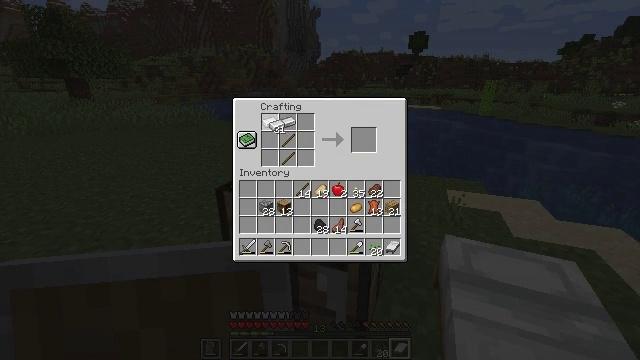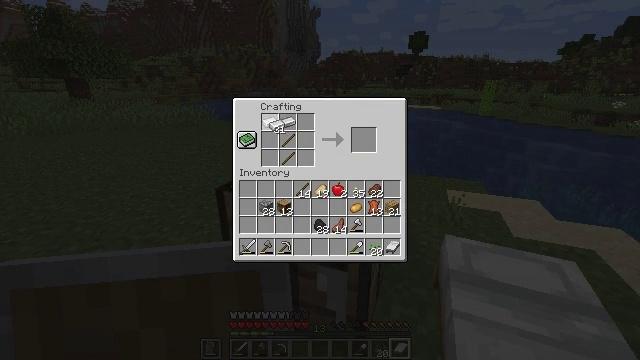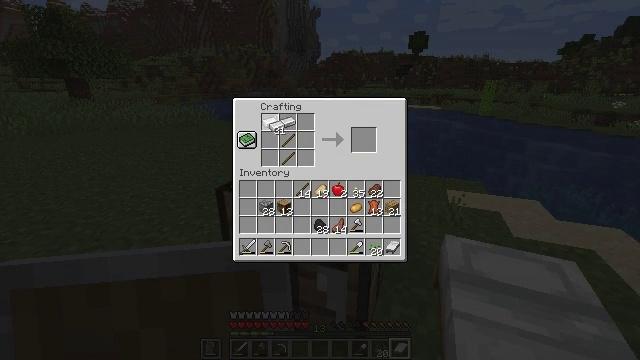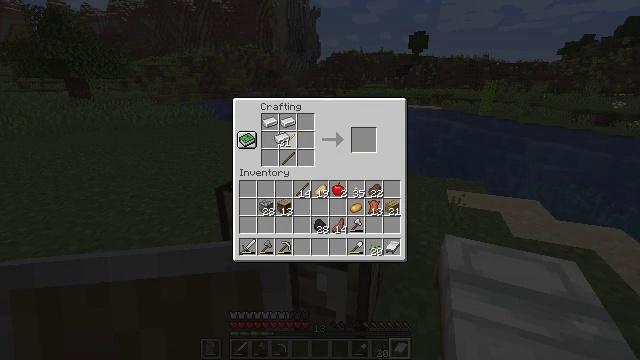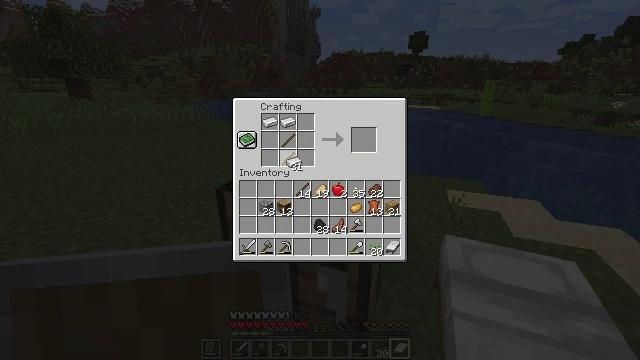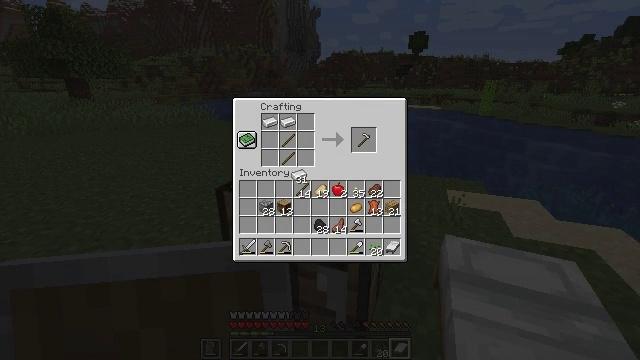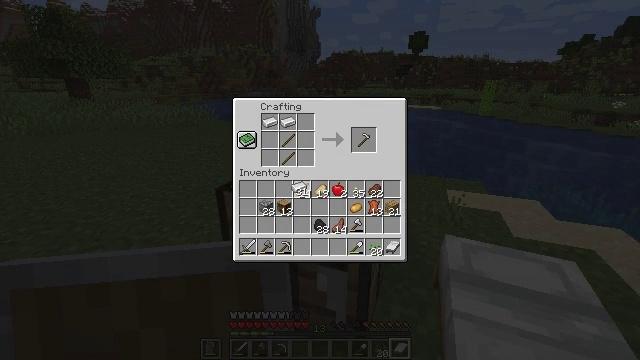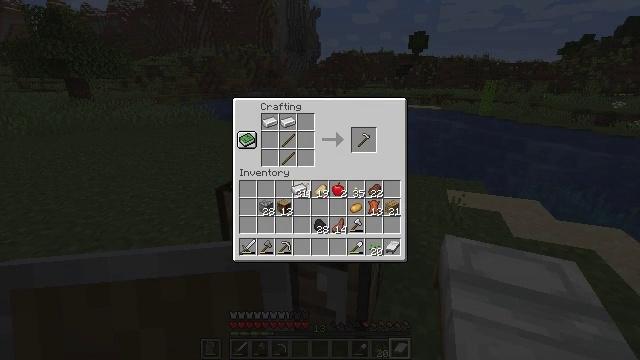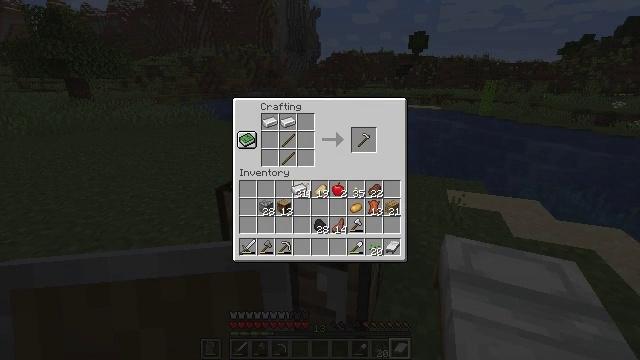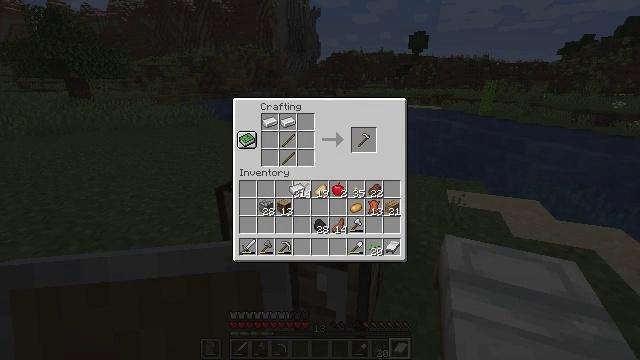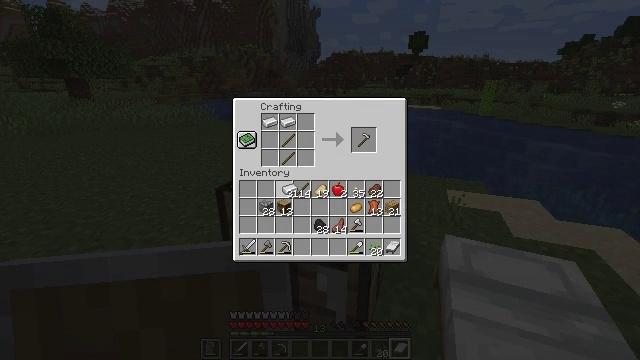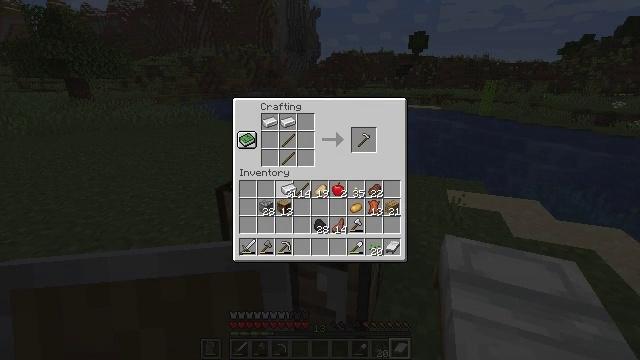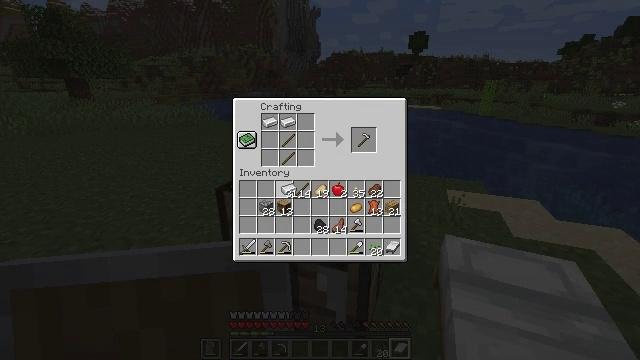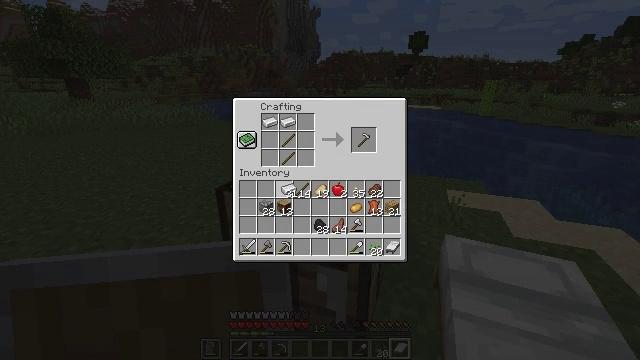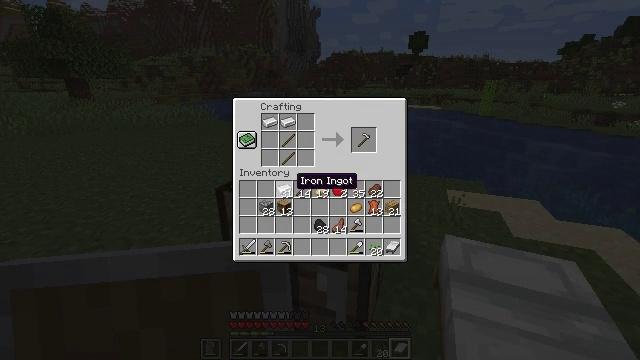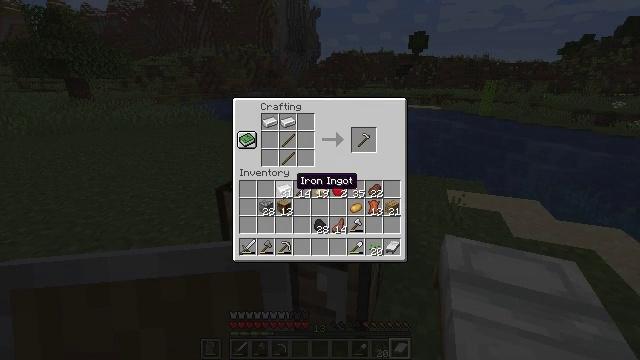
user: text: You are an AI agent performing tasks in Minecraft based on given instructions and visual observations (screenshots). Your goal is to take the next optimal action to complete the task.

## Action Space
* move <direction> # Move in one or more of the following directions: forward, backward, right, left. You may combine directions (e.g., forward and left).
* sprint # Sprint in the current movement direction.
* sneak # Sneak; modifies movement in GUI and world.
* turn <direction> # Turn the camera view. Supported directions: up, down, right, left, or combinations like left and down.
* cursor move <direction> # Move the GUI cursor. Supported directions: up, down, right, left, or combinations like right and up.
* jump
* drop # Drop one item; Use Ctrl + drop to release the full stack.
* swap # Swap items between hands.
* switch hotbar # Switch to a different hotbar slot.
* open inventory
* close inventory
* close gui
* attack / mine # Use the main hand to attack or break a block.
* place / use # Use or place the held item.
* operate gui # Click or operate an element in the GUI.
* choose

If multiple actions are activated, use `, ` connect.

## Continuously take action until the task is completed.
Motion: motion action
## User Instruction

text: Make an iron hoe by using iron ingots and sticks.
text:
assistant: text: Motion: no_op
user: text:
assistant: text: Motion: no_op
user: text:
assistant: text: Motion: cursor move down
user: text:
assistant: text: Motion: cursor move right and down
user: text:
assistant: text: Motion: cursor move down
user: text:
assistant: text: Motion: cursor move down
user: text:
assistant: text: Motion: no_op
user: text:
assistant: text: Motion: no_op
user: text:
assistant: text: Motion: no_op
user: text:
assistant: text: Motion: cursor move left
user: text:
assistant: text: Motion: no_op
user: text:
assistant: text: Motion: operate gui
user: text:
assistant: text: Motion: operate gui
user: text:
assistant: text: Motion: no_op
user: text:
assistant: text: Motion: no_op
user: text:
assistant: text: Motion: no_op
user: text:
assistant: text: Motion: no_op
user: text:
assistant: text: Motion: cursor move right and up
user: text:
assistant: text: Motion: sneak, cursor move right and up
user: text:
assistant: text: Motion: sneak, cursor move right and up
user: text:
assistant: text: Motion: sneak
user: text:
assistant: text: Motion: sneak
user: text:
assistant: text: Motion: sneak, operate gui
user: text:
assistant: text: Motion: sneak, operate gui
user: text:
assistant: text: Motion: sneak, operate gui
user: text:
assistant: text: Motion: sneak
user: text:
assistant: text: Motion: sneak
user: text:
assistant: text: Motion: sneak